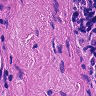
Metastatic tissue present: no